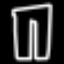
Label: pants